Question: I've lost more work as a result of failing to understand git than I have any other way. I'm now in the familiar position of being presented with a two-option warning from Xcode, which has come about as a result of my switching to a different branch in 'git' (I did the switch at the command line - I don't use Xcode's built-in vc support). The last time I was here I guessed wrong and lost work. This time I'd like to understand what the two choices mean. Here's what I did:
'''
// On branch master
$ git checkout images_sidebar
'''
Here's what I got:

All I want to do is have Xcode present me with the project as it was when I last commited on the branch that I'm switching to.
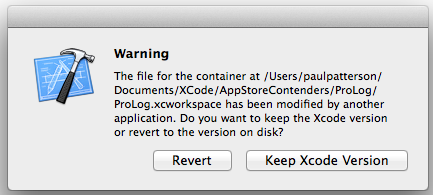
Answer: If I'm not mistaken, here's the scenario of your situation:
1. You are on the branch named branch1
2. You open the project with Xcode
3. While the project is opened, you checkout branch2
So Xcode remains branch1's .xcworkspace file but you have checked out branch2 so the .xcworkspace file on the disk has changed.
Here, Xcode detects that change and asks you to open this changed file or remain with the current (which will cause to override branch2's .xcworkspace file).
If you want to open the files of the branch you are switching to, then you should go with the Revert option.
There is one thing that I mostly realise by experiencing is that Xcode works a little bit dirty, like most of the other IDEs. So, you have to remain a well organised .gitignore file in your repository. I personally recommend to take a look at the schemes here: <URL>
It won't actually affect your situation if you are just checking out between branches but when you merge with other branches, Xcode's specific files might get overridden as well and you should take care of that.